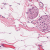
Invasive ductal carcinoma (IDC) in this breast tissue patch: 0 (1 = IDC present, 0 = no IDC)